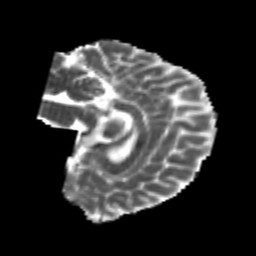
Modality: MD
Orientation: sagittal
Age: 22
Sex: female
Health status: healthy
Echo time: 0.074 s